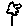
Label: flower